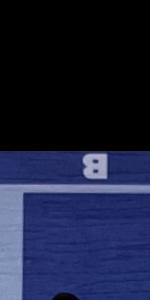
Label: Empty